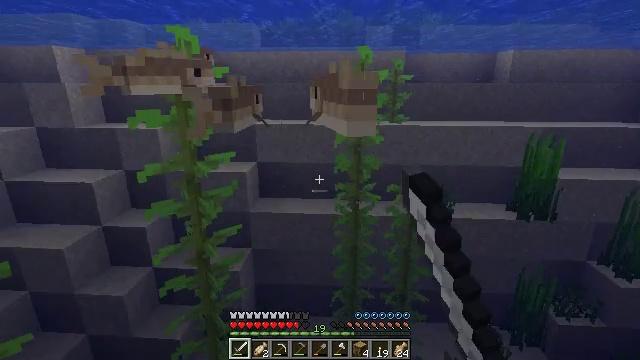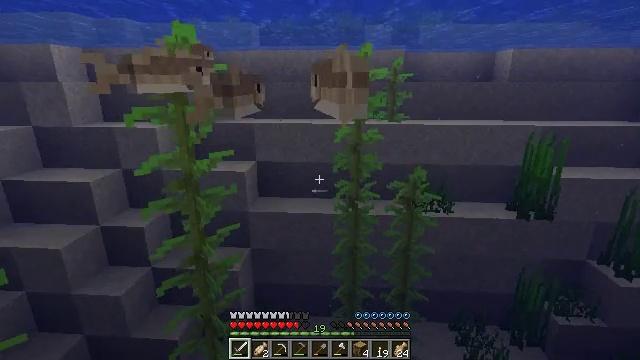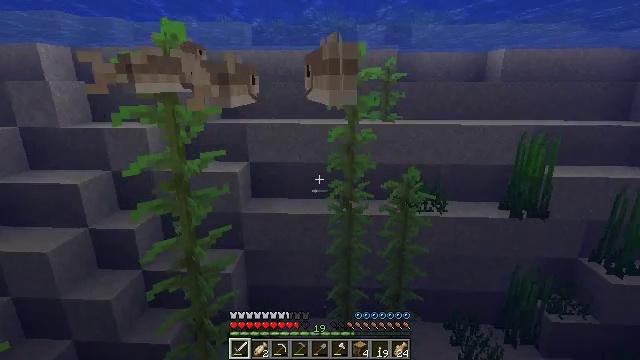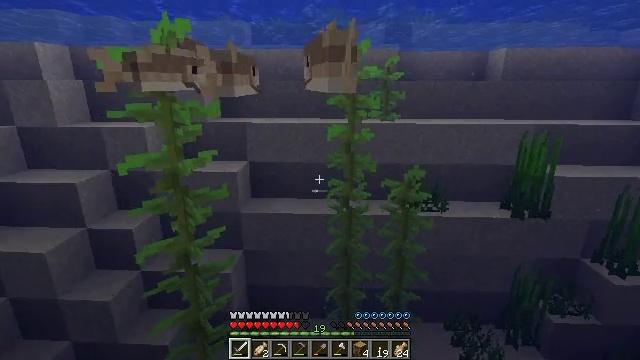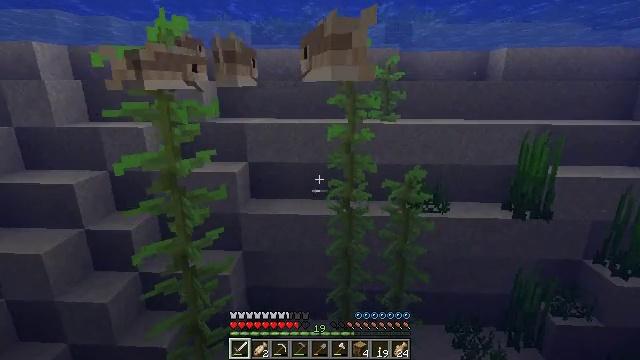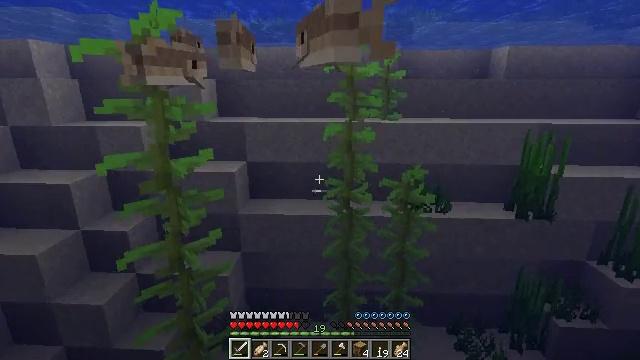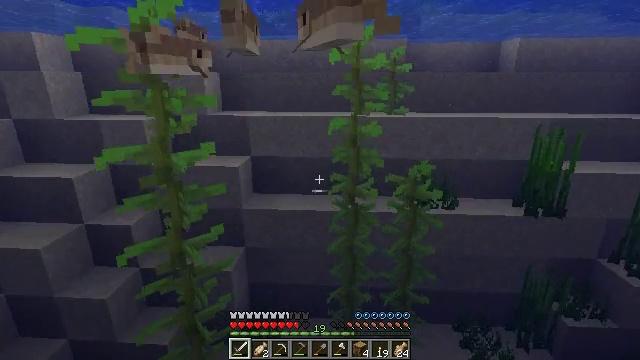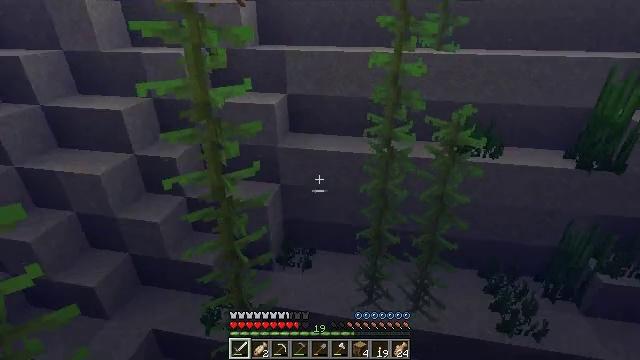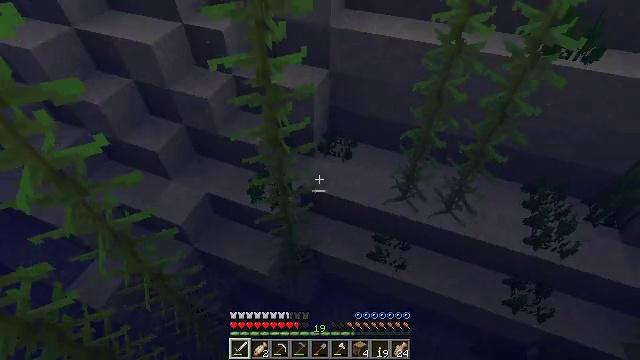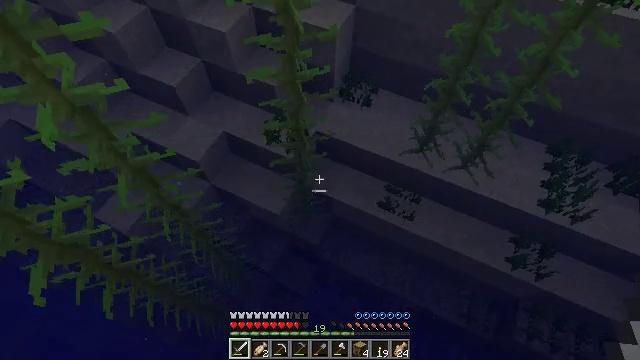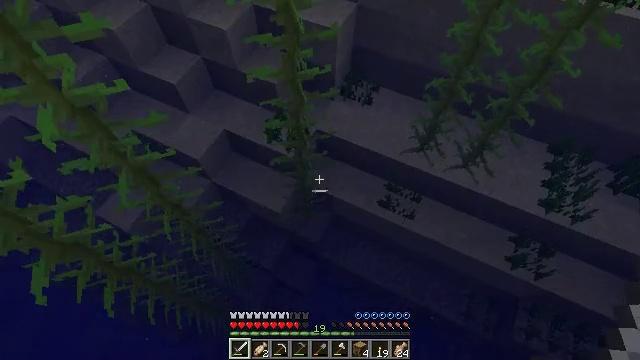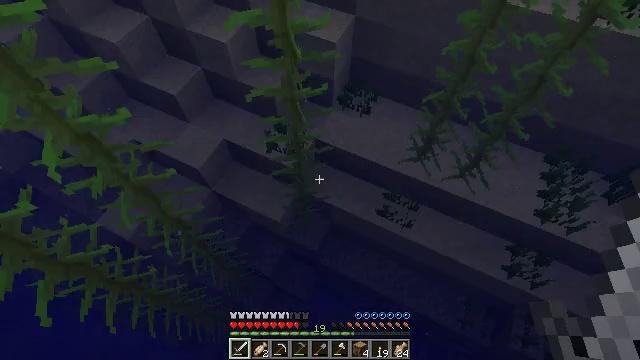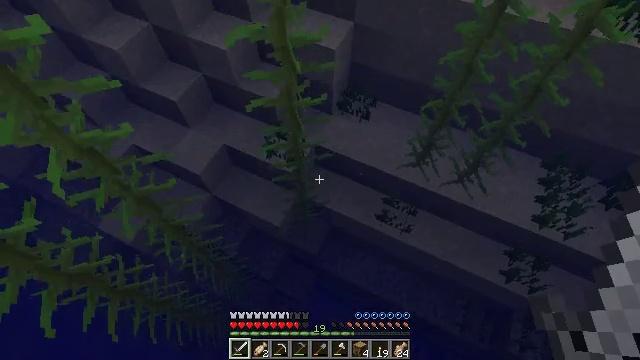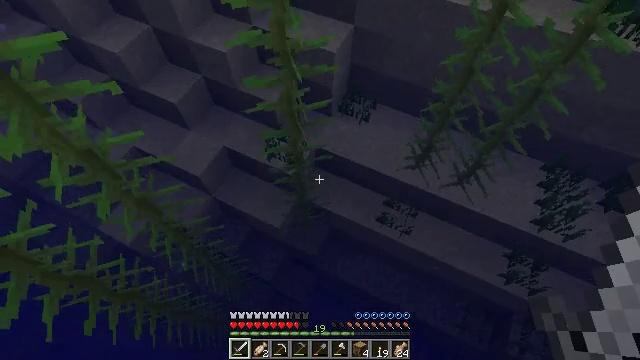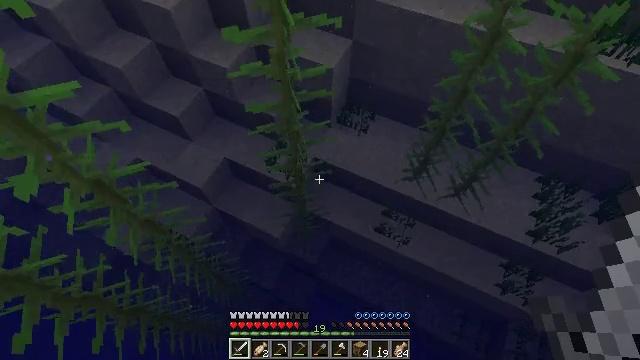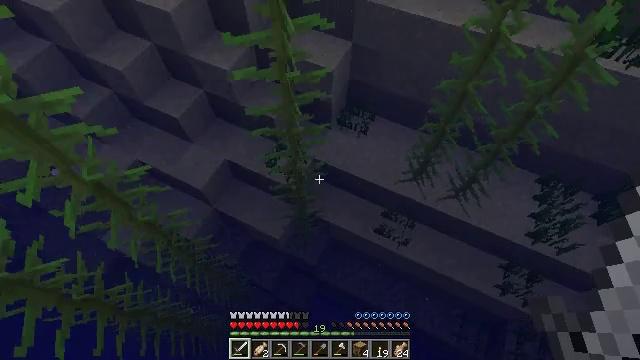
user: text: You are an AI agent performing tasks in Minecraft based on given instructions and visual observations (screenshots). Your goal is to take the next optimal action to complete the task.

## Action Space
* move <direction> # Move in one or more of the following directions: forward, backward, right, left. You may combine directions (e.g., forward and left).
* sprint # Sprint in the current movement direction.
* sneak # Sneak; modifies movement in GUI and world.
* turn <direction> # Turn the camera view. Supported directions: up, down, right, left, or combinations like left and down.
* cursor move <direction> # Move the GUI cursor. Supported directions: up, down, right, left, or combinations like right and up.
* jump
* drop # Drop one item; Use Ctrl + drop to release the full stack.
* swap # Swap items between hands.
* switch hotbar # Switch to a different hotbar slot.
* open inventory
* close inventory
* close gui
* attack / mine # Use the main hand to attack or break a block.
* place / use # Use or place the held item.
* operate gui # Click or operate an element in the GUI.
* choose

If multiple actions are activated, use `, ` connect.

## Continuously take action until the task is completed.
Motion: motion action
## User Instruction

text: Catch and defeat a cod.
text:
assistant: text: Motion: move forward, attack / mine
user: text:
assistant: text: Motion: move forward, turn right
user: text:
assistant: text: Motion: move forward
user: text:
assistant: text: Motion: move forward
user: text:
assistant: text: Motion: move forward
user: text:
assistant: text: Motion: move forward
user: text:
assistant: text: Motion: move forward, turn left and down, jump
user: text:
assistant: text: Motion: move forward, turn left and down, jump
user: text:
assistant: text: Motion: move forward, turn left and down, jump
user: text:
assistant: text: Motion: move forward, jump
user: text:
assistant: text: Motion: move forward, jump
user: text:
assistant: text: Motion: move forward, jump
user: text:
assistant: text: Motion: move forward, jump
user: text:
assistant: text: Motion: move forward, jump
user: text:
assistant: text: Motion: move forward, jump
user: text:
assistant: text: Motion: move forward, jump
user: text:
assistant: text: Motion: move forward, jump
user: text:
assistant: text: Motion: move forward, jump
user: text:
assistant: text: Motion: move forward, jump
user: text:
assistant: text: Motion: move forward, jump
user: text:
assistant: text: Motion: turn right, jump
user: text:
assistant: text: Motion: turn right, jump
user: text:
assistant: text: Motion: turn right, jump
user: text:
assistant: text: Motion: turn right, jump
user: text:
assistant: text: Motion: turn right
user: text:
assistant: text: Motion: turn right
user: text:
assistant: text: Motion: move forward, turn right and up
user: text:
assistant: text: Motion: move forward
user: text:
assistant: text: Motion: move forward
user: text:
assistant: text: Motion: move forward